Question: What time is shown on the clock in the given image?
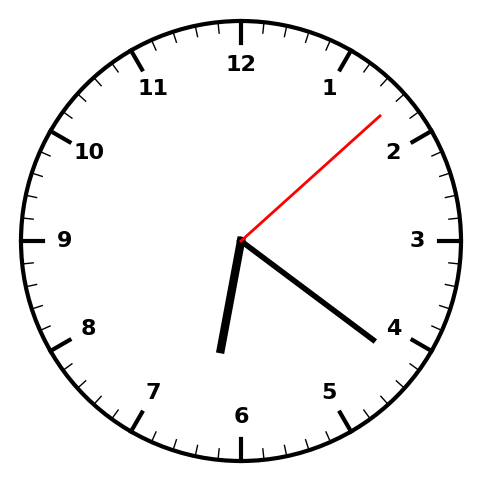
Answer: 06:21:08